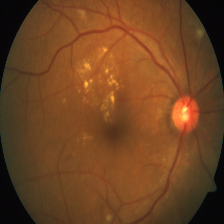
Diabetic retinopathy grade: Severe